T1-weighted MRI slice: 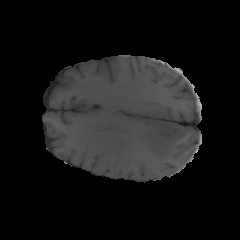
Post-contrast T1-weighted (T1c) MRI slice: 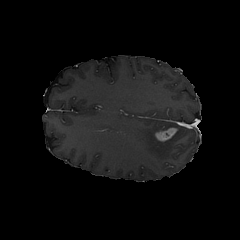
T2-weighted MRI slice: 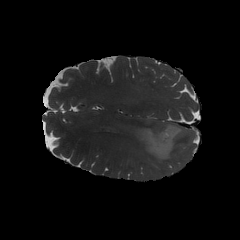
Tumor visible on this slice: yes